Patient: sex M, age 49
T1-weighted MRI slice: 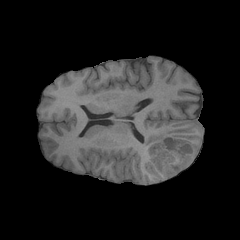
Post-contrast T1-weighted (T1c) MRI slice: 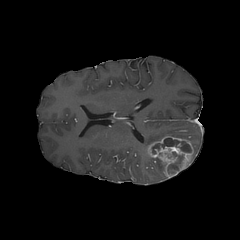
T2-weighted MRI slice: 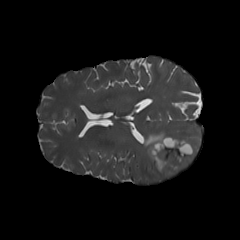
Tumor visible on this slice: yes
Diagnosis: Glioblastoma, IDH-wildtype
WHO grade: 4